【题型】解答题　【知识点】解析几何　【难度】hard
已知双曲线 \(C: \frac{y^2}{a^2} - \frac{x^2}{b^2} = 1\ (a > 0,\ b > 0)\) 的离心率为 2，点 \((6,4)\) 在 \(C\) 上，\(A\)、\(B\) 为双曲线上、下顶点，\(P\) 为 \(C\) 上支上的动点（点 \(P\) 与 \(A\) 不重合），直线 \(BP\) 和直线 \(y=1\) 交于点 \(N\)，直线 \(NA\) 交 \(C\) 的上支于点 \(Q\)。

(1) 求 \(C\) 的方程；

(2) 探究直线 \(PQ\) 是否过定点，若过定点，求出该定点坐标；否则，请说明理由；

(3) 设 \(S_1\)、\(S_2\) 分别为 \(\triangle ABN\) 和 \(\triangle NPQ\) 的外接圆面积，求 \(\sqrt{\frac{S_1}{S_2}}\) 的取值范围。
【解答】
【详解】
(1) \(\because e = \frac{c}{a} = 2\)，点 \((6,4)\) 在 \(C\) 上，

故
\[
\frac{16}{a^2} - \frac{36}{b^2} = 1,
\]
又 \(a^2 + b^2 = c^2\)，

\(\therefore a^2 = 4\)，\(b^2 = 12\)，

\(\therefore C\) 的方程为 \(\frac{y^2}{4} - \frac{x^2}{12} = 1\)。

(2) \(\because PQ\) 斜率存在，设 \(PQ: y = kx + t\)，与 \(\frac{y^2}{4} - \frac{x^2}{12} = 1\) 联立消去 \(y\) 得：
\[
(3k^2 - 1)x^2 + 6ktx + 3t^2 - 12 = 0,
\]
设 \(P(x_1,y_1)\)，\(Q(x_2,y_2)\)，

则
\[
\begin{cases}
3k^2 - 1 \neq 0 \\
\Delta = 36k^2t^2 - 4(3k^2 - 1)(3t^2 - 12) > 0, \\
y_1 > 0,\ y_2 > 0
\end{cases}
\]
\[
x_1 + x_2 = -\frac{6kt}{3k^2 - 1},\quad x_1x_2 = \frac{3t^2 - 12}{3k^2 - 1},
\]

又
\[
k_{PA} \cdot k_{PB} = \frac{y_1 + 2}{x_1} \cdot \frac{y_1 - 2}{x_1} = \frac{y_1^2 - 4}{x_1^2} = \frac{\frac{1}{3}x_1^2}{x_1^2} = \frac{1}{3},
\]

设 \(N(x_0,1)\)，则 \(k_{NB} = \frac{3}{x_0}\)，\(k_{NA} = \frac{-1}{x_0}\)，则 \(k_{PB} = -3k_{QB}\)，则 \(k_{PA} \cdot k_{QA} = -\frac{1}{9}\)，

\[
\therefore \frac{y_1 - 2}{x_1} \cdot \frac{y_2 - 2}{x_2} = -\frac{1}{9},
\]
\[
\therefore \frac{kx_1 + t - 2}{x_1} \cdot \frac{kx_2 + t - 2}{x_2} = -\frac{1}{9},
\]
\[
\therefore \left(k^2 + \frac{1}{9}\right)x_1x_2 + k(t - 2)(x_1 + x_2) + (t - 2)^2 = 0,
\]
即
\[
\left(k^2 + \frac{1}{9}\right)\frac{3t^2 - 12}{3k^2 - 1} - \frac{6k^2t(t - 2)}{3k^2 - 1} + (t - 2)^2 = 0,
\]
化简得 \(-\frac{2}{3}t^2 + 4t - \frac{16}{3} = 0\)，
\[
\therefore t^2 - 6t + 8 = 0,
\]
\[
\therefore t = 4 \quad (t = 2 \text{ 舍去}),
\]
因为当 \(t = 2\) 时，\(x_1x_2 = \frac{3t^2 - 12}{3k^2 - 1} = 0\)，故点 \(P\) 与 \(A\) 重合，不合题意，

\(\therefore PQ: y = kx + 4\) 直线 \(PQ\) 过定点 \((0,4)\)；

(3) 在 \(\triangle ABN\) 中，根据正弦定理得：
\[
\frac{|AB|}{\sin\angle ANB} = 2r_1, \quad r_1 \text{ 为 } \triangle ABN \text{ 外接圆的半径},
\]
在 \(\triangle NPQ\) 中，根据正弦定理得：
\[
\frac{|PQ|}{\sin\angle PNQ} = 2r_2, \quad r_2 \text{ 为 } \triangle NPQ \text{ 外接圆的半径},
\]
\(\because \angle ANB + \angle PNQ = \pi\)，
\[
\therefore \sin\angle ANB = \sin\angle PNQ, \quad \text{故 } \frac{r_1}{r_2} = \frac{|AB|}{|PQ|},
\]
由于 \(S_1\)，\(S_2\) 分别为 \(\triangle ABN\) 和 \(\triangle NPQ\) 的外接圆面积，

故 \(S_1 = \pi r_1^2\)，\(S_2 = \pi r_2^2\)，

则
\[
\sqrt{\frac{S_1}{S_2}} = \frac{r_1}{r_2} = \frac{|AB|}{|PQ|} = \frac{4}{|PQ|},
\]

设 \(PQ: y = kx + 4\)，与 \(\frac{y^2}{4} - \frac{x^2}{12} = 1\) 联立消去 \(y\) 得：
\[
(3k^2 - 1)x^2 + 24kx + 36 = 0,
\]
设 \(P(x_1,y_1)\)，\(Q(x_2,y_2)\)，则
\[
\begin{cases}
3k^2 - 1 \neq 0 \\
\Delta = 576k^2 - 144(3k^2 - 1) > 0, \\
y_1 > 0,\ y_2 > 0
\end{cases}
\]
\[
x_1 + x_2 = -\frac{24k}{3k^2 - 1},\quad x_1x_2 = \frac{36}{3k^2 - 1},
\]
又结合图像可知 \(x_1x_2 = \frac{36}{3k^2 - 1} < 0\)

解得：
\[
-\frac{\sqrt{3}}{3} < k < \frac{\sqrt{3}}{3}
\]

\[
|PQ| = \sqrt{1 + k^2}|x_1 - x_2| = \frac{12(1 + k^2)}{1 - 3k^2}, \quad \frac{4}{|PQ|} = \frac{1 - 3k^2}{3 + 3k^2} = \frac{-3k^2 - 3 + 4}{3 + 3k^2} = -1 + \frac{4}{3 + 3k^2},
\]

因为 \(-\frac{\sqrt{3}}{3} < k < \frac{\sqrt{3}}{3}\)，所以 \(3 \le 3 + 3k^2 < 4\)，\(1 < \frac{4}{3 + 3k^2} \le \frac{4}{3}\)，\(0 < -1 + \frac{4}{3 + 3k^2} \le \frac{1}{3}\)，

\[
\therefore \sqrt{\frac{S_1}{S_2}} \in \left(0, \frac{1}{3}\right].
\]

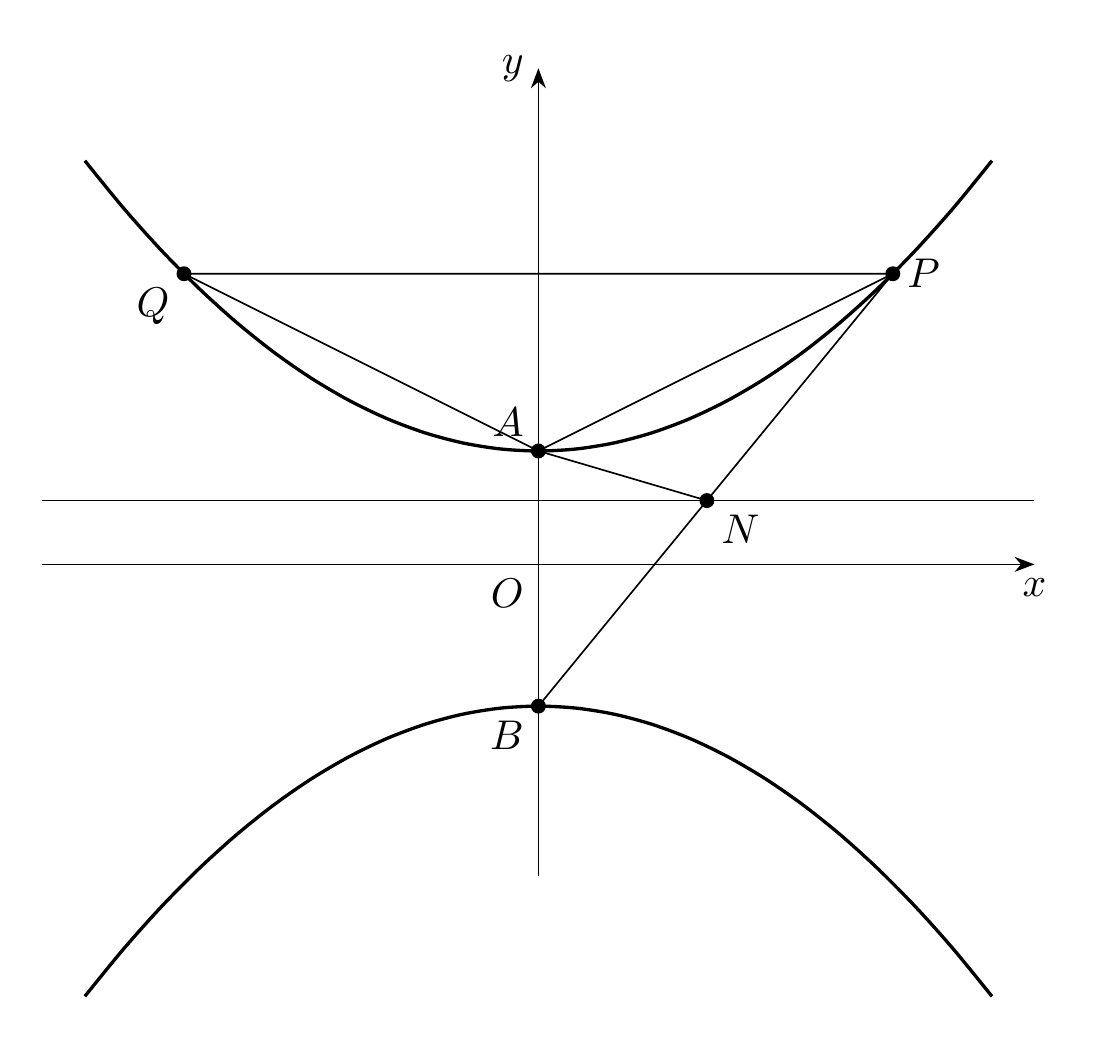